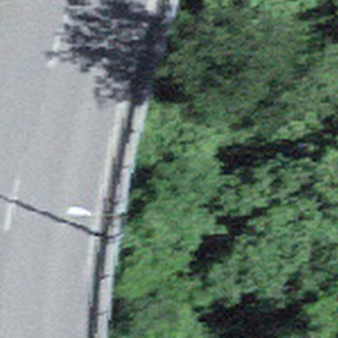
Label: other